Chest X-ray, PA view. Patient: 9 years old, sex F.
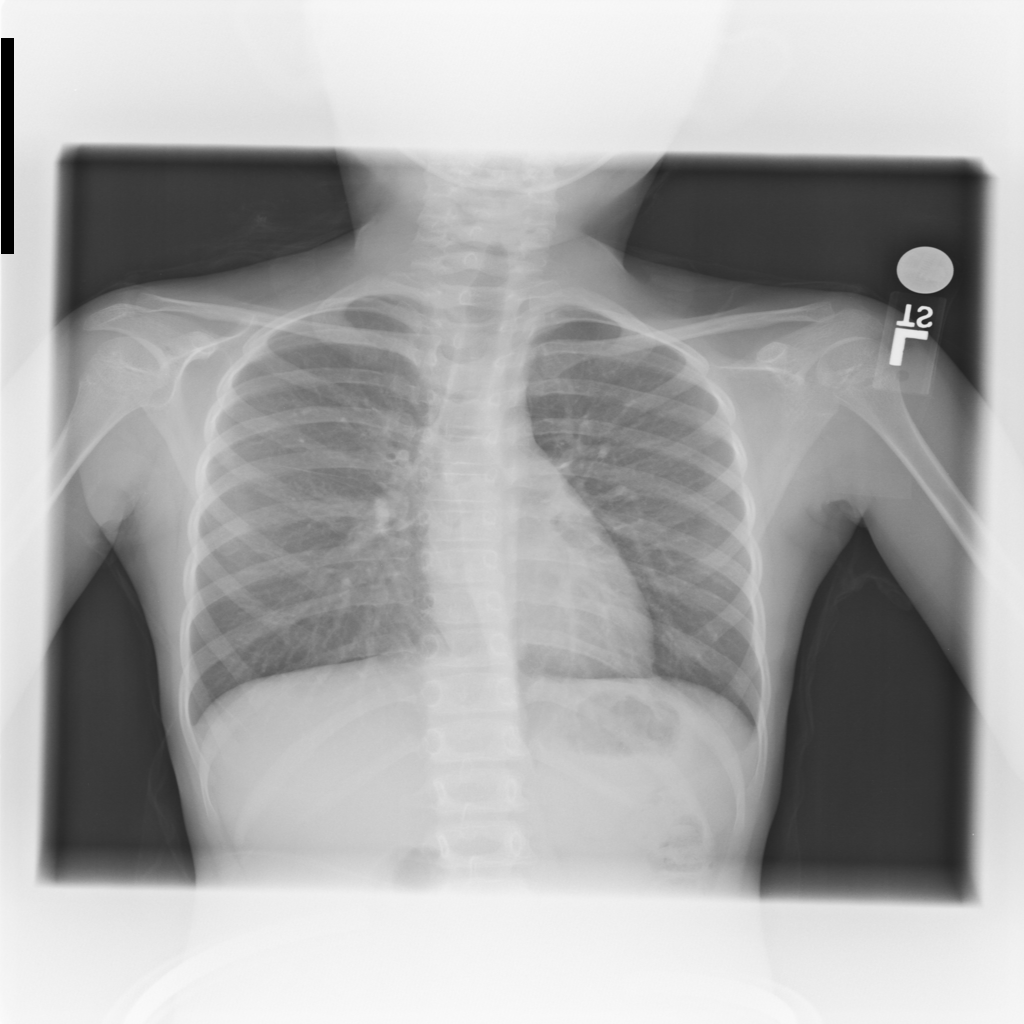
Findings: No Finding